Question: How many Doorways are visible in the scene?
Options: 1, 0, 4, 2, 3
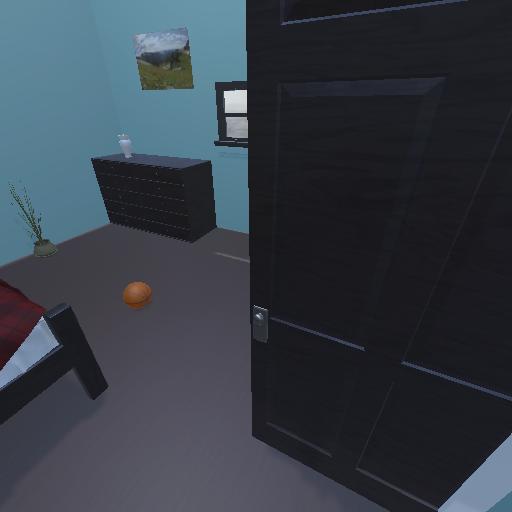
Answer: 1